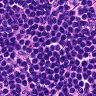
Metastatic tissue present: no